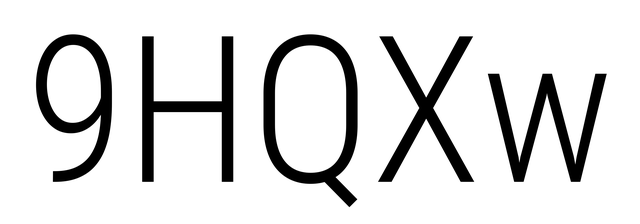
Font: Roboto_Condensed_Light